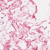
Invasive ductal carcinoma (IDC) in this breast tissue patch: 0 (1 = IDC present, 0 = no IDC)